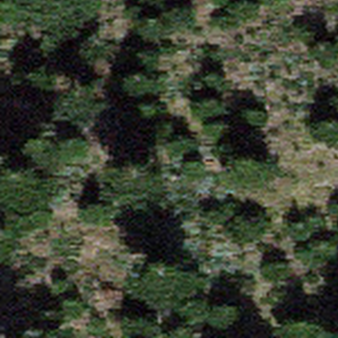
Label: other